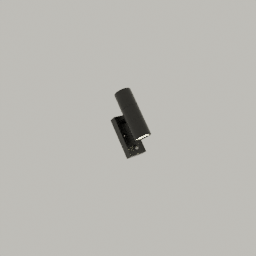
Label: lighting